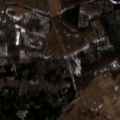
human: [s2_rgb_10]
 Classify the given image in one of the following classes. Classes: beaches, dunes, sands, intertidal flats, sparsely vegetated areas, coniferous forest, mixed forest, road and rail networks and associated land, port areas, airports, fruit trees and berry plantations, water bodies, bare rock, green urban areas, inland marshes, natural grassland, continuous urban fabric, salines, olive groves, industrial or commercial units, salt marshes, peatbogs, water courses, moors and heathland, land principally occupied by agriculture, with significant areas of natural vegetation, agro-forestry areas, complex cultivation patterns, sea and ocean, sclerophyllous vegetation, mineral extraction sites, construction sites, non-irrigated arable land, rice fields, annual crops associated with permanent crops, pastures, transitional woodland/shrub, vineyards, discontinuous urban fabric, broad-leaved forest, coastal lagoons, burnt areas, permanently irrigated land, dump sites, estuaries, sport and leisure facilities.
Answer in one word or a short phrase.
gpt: non-irrigated arable land, pastures, land principally occupied by agriculture, with significant areas of natural vegetation, coniferous forest, transitional woodland/shrub